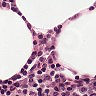
Metastatic tissue present: no